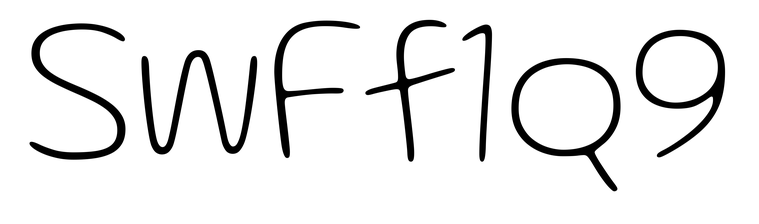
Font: Gluten_Thin